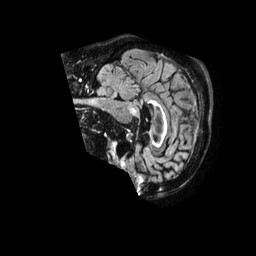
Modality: FLAIR
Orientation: sagittal
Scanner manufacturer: philips
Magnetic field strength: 1.5 T
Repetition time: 8 s
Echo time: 0.3024 s